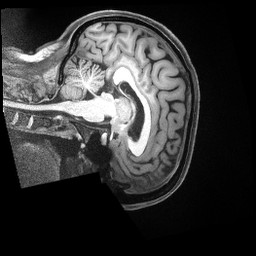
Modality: T1w
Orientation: sagittal
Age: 32
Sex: female
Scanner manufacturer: siemens
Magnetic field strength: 3 T
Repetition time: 2.5 s
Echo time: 0.00181 s